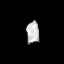
Tissue: lung
Cell type: Epithelial cells
Senescence score: 0.2022
Nuclear area (px): 279
Mean DAPI intensity: 182.362